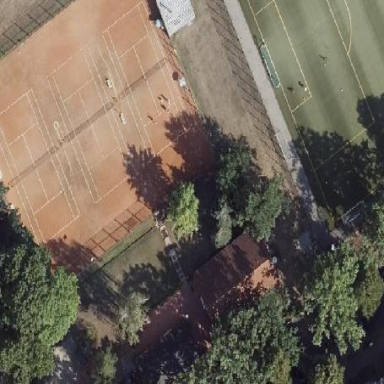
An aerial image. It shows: Tennis court with sandy surface located in pitch designated for leisure land.